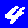
Digit: 4